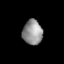
Tissue: lung
Cell type: T cells
Senescence score: 0.238
Nuclear area (px): 479
Mean DAPI intensity: 146.38